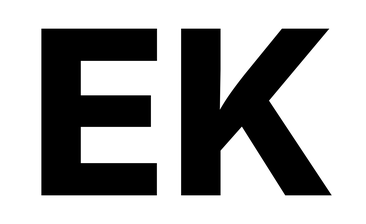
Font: Inter_ExtraBold